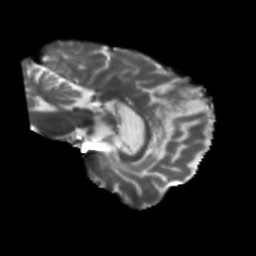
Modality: T2w
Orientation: sagittal
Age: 63
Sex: female
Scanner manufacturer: siemens
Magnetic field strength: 3 T
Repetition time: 5.25 s
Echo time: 0.08 s